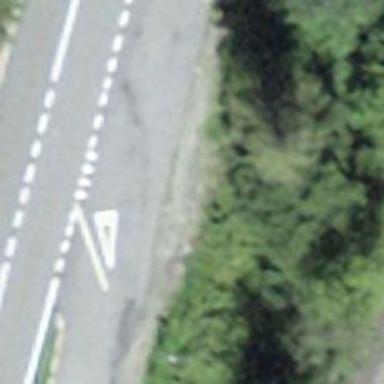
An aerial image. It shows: Bus stop with platform for public transport.